Field crop: tomato
Growth stage: 1
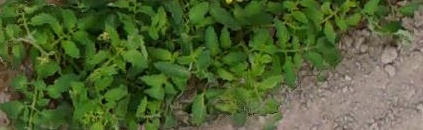
Species: tomato